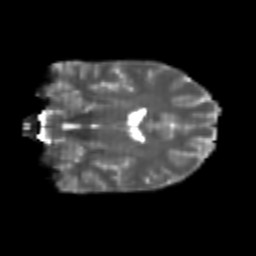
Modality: T2w
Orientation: coronal
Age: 22
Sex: female
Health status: healthy
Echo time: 0.074 s